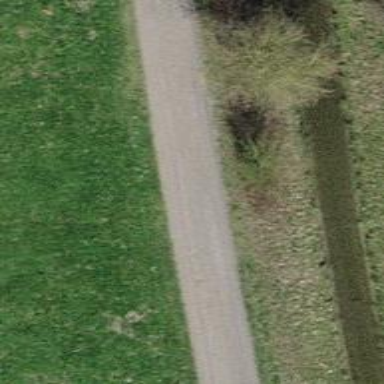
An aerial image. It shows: Pebblestone track with grade2 quality.